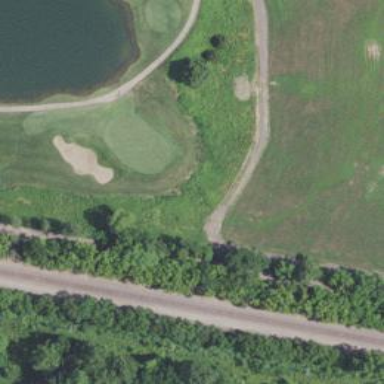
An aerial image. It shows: View of golf hole.